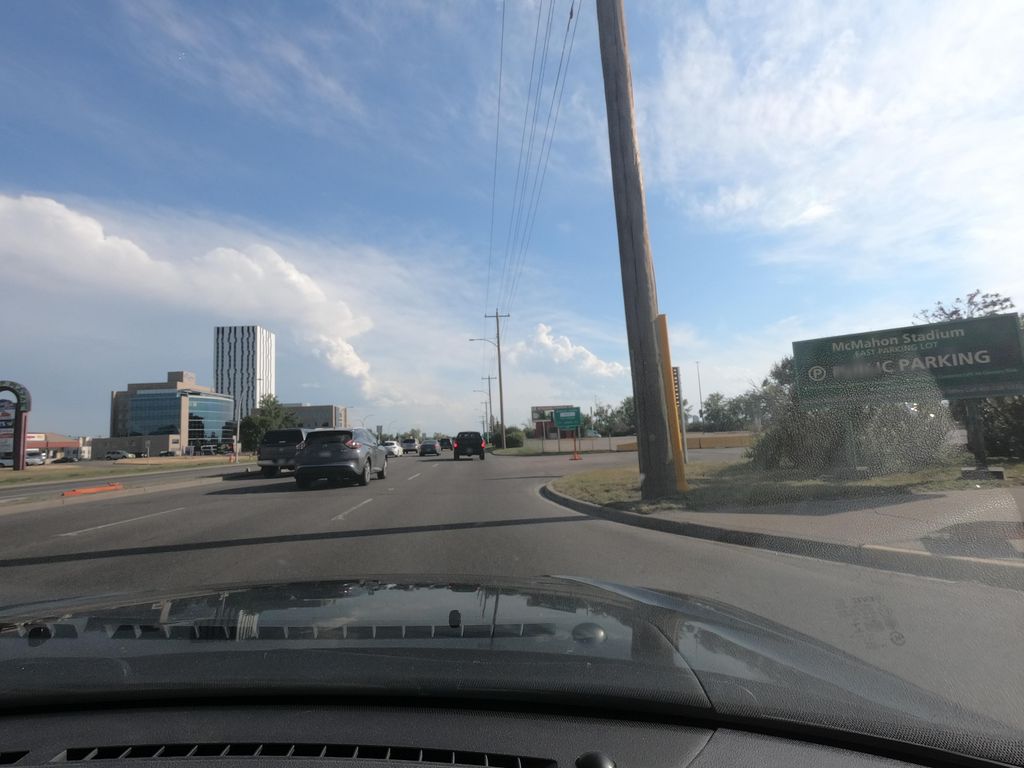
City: calgary